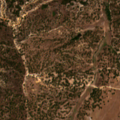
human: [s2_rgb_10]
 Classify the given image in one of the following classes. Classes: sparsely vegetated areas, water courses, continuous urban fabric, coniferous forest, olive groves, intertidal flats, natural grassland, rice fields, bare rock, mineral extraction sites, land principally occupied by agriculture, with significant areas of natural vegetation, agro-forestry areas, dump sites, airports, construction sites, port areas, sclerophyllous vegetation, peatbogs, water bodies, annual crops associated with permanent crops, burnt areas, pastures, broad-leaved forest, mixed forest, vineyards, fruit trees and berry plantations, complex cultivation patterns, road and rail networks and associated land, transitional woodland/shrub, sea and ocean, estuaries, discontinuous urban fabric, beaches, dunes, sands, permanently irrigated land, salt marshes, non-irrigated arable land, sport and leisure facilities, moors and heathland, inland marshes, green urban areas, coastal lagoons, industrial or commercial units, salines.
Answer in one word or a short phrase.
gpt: non-irrigated arable land, agro-forestry areas, broad-leaved forest, coniferous forest, mixed forest